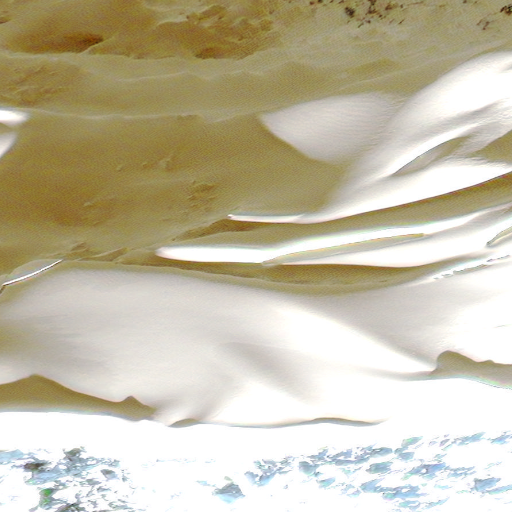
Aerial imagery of mountain in Alaska named Babel Tower containing only unknown